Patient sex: F
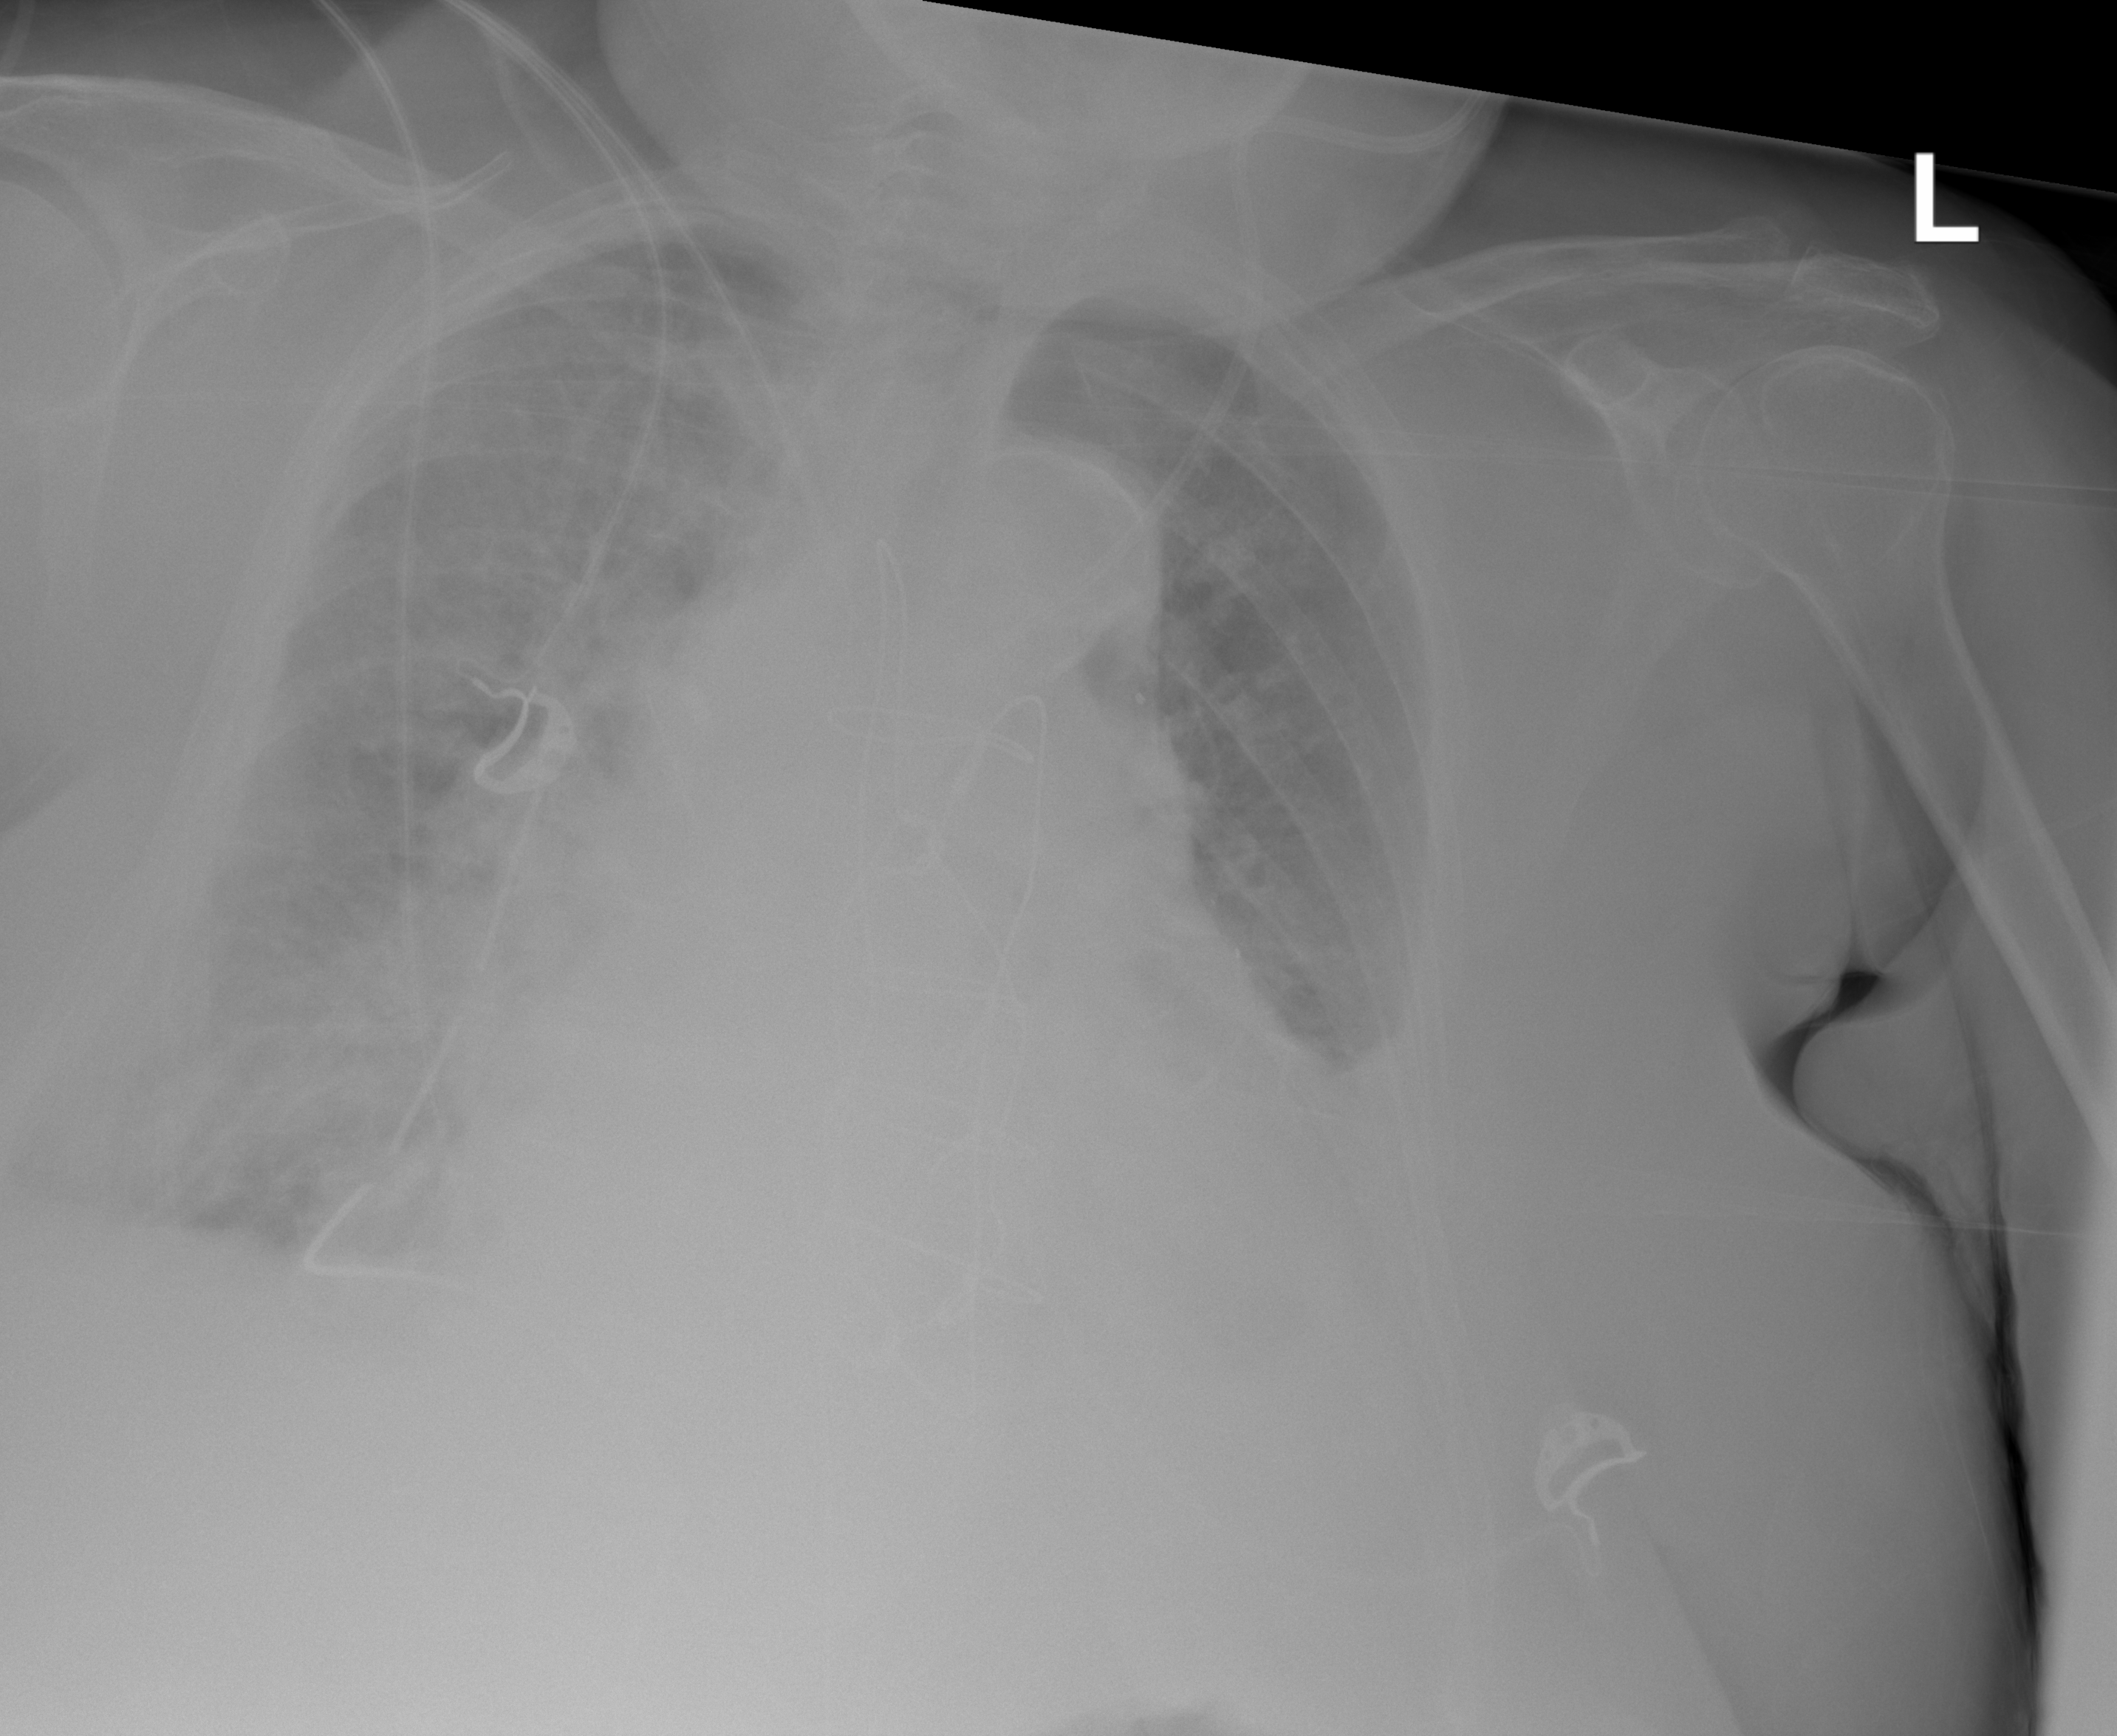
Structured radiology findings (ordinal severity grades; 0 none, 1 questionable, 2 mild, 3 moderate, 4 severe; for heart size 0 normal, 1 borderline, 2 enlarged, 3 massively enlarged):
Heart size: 2
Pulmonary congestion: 2
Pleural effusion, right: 2
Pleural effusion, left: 2
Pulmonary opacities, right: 2
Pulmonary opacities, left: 0
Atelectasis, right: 2
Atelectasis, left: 3